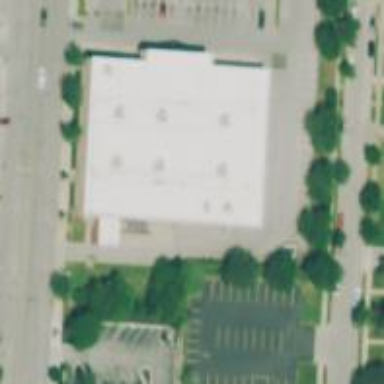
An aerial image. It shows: Building.